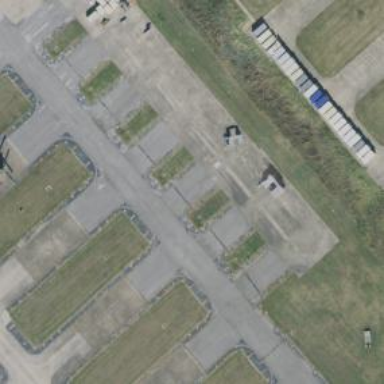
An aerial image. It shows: View of taxiway at the airport.